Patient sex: F
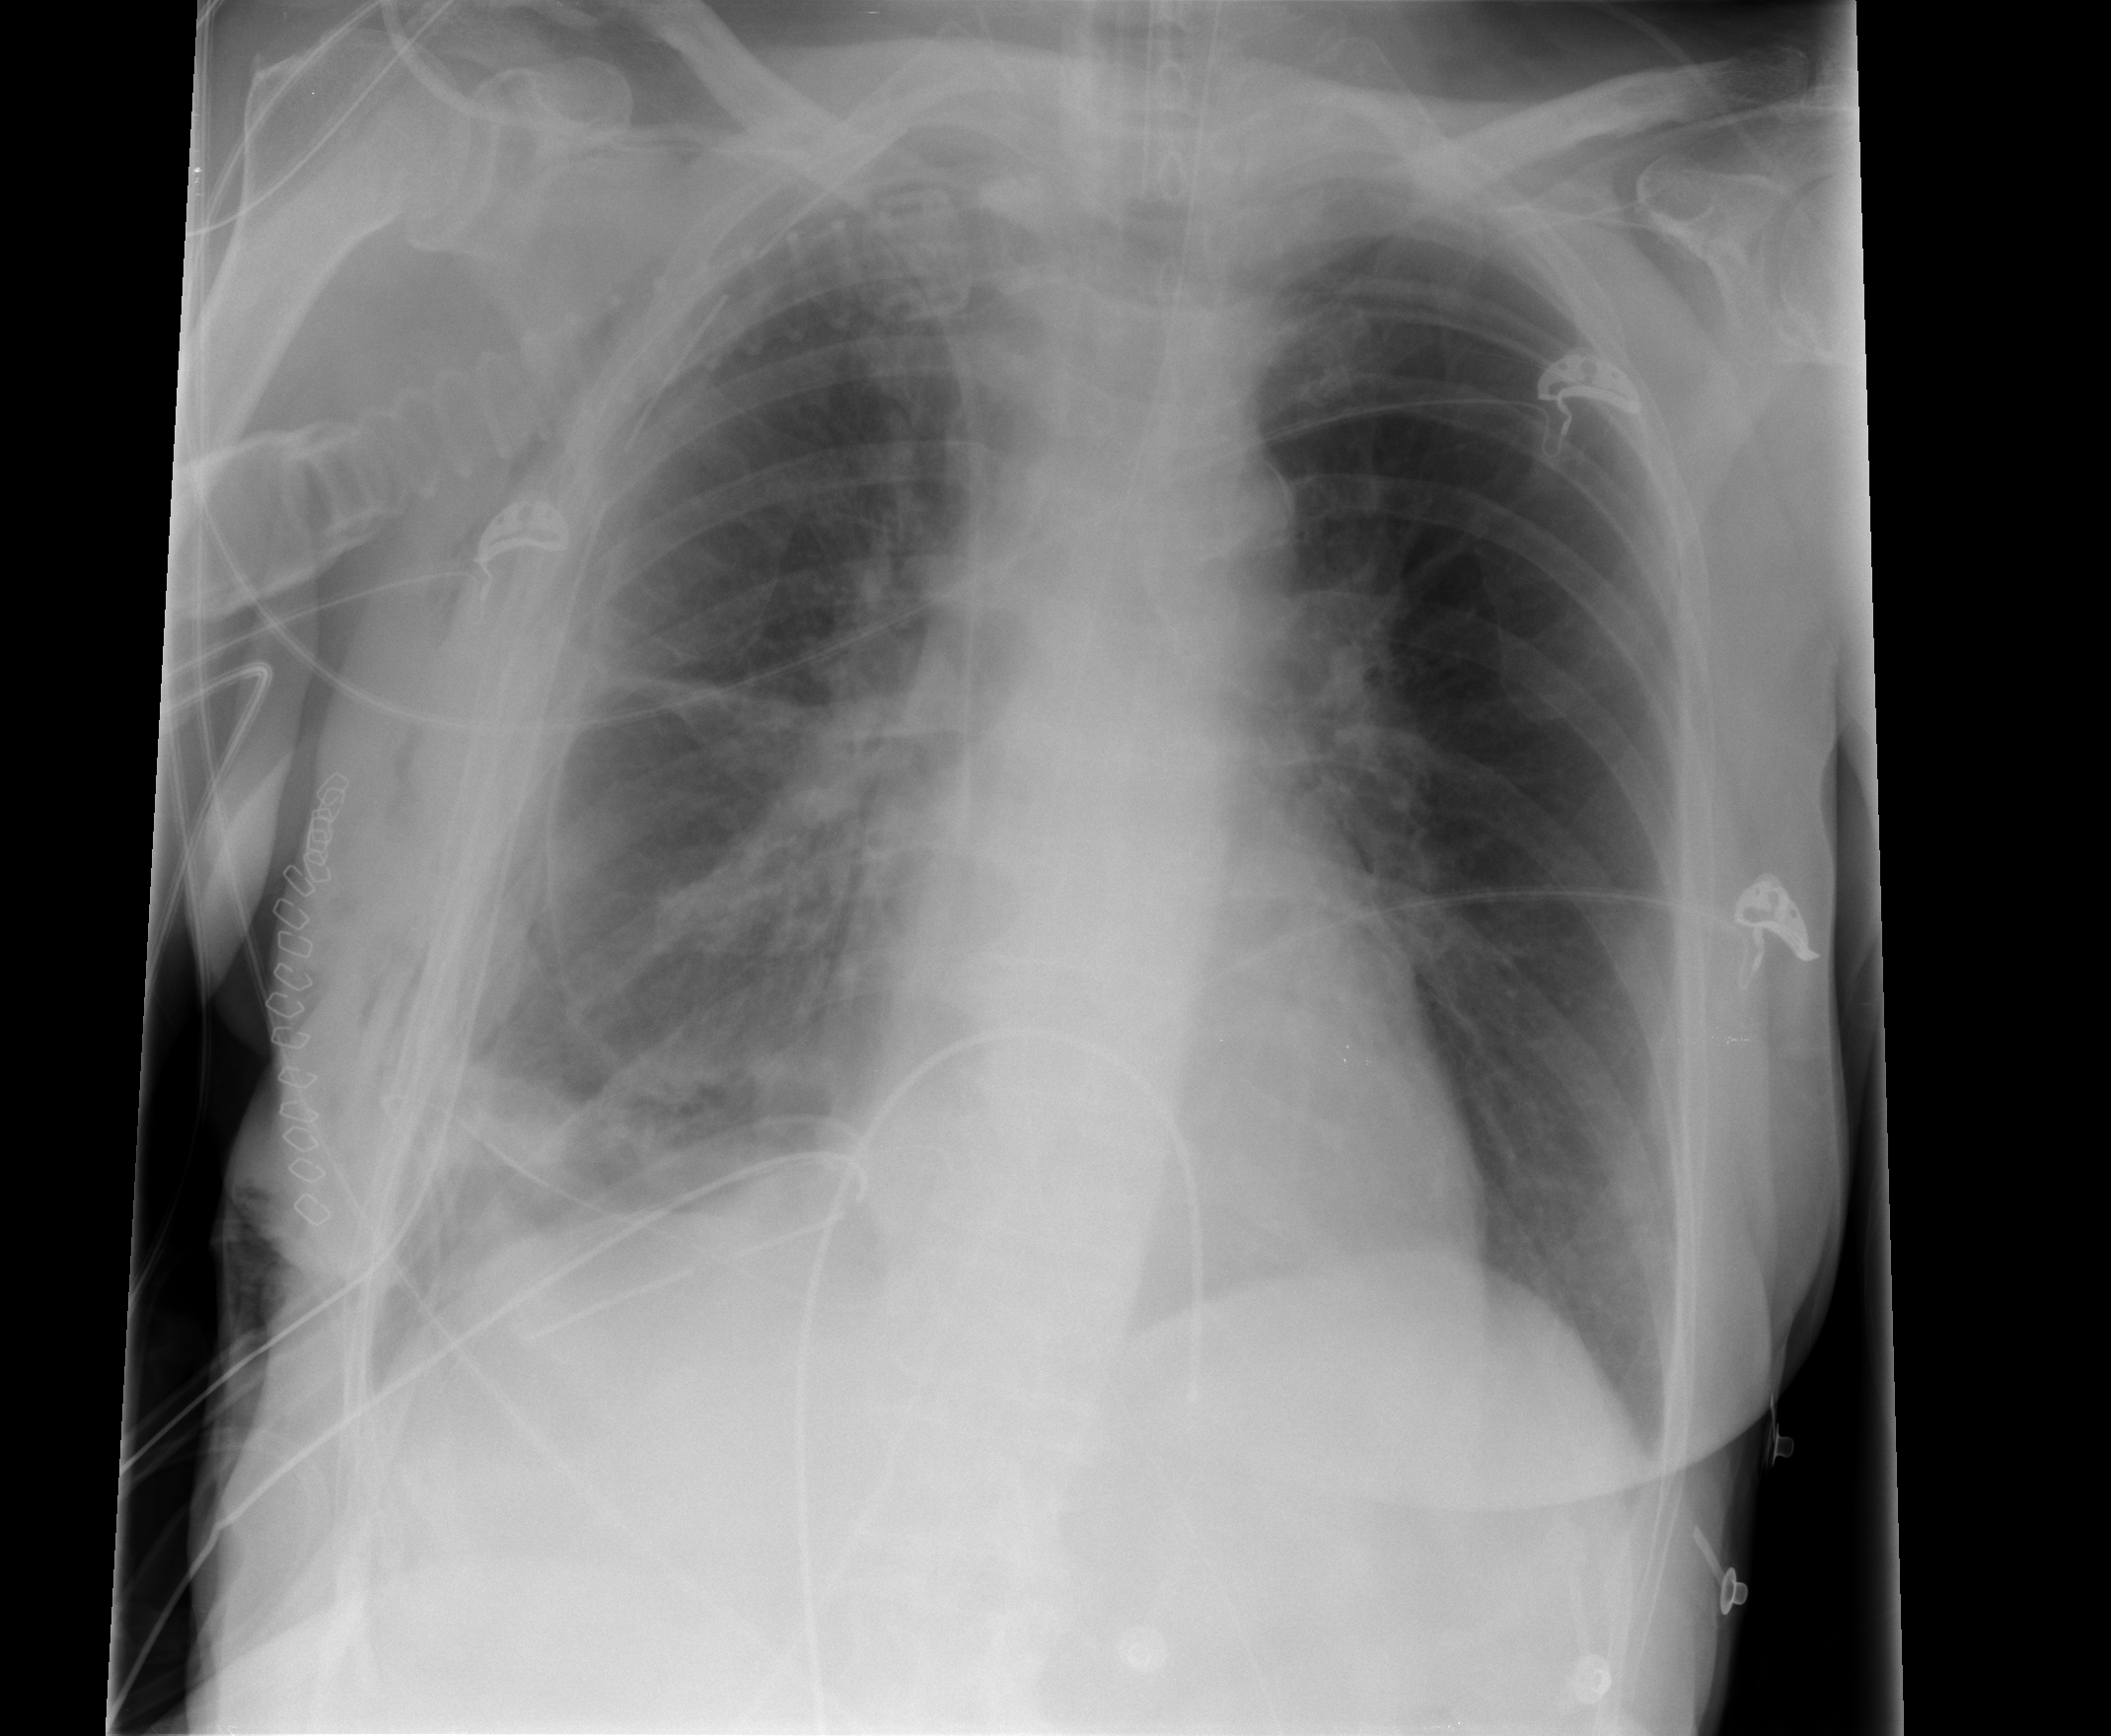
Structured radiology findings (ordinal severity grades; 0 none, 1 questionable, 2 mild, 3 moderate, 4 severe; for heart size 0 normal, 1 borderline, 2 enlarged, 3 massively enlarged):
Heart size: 1
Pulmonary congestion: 0
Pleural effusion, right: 2
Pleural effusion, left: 0
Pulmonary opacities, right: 0
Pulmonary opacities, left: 0
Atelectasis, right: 2
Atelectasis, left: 0